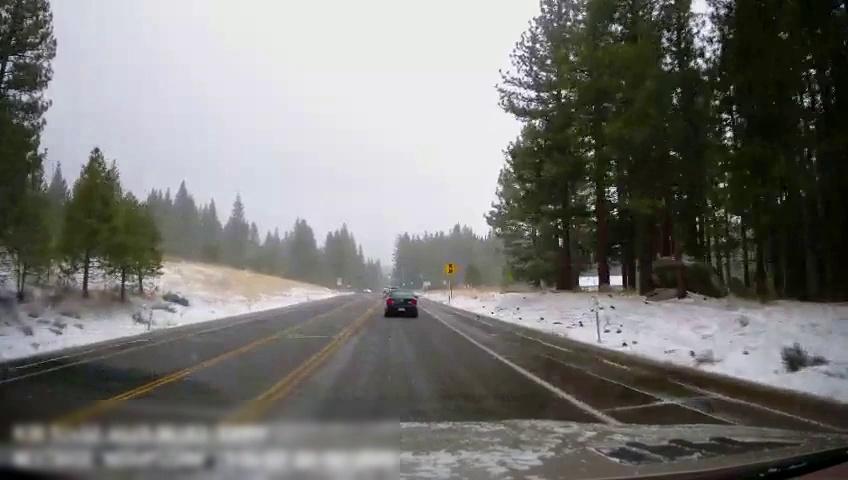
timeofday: Day
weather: Snowy
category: Drivable Space
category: Vehicles | Car
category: Lanes | Opposite Lane
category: Lanes | Opposite Lane
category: Lanes | Opposite Lane
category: Lanes | Opposite Lane
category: Lanes | Opposite Lane
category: Lanes | Opposite Lane
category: Lanes | Current Lane
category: Lanes | Alternate Lane
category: Traffic | Signs